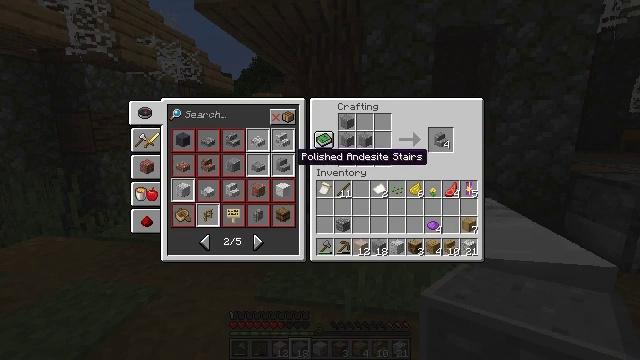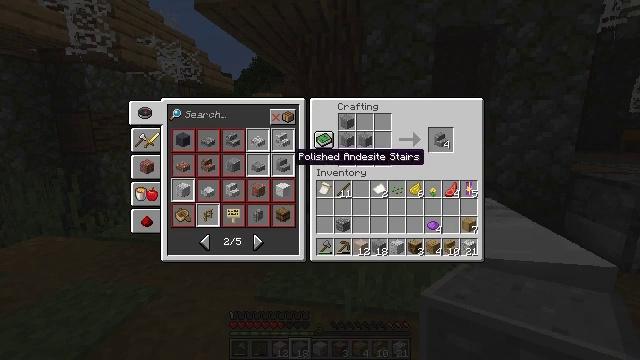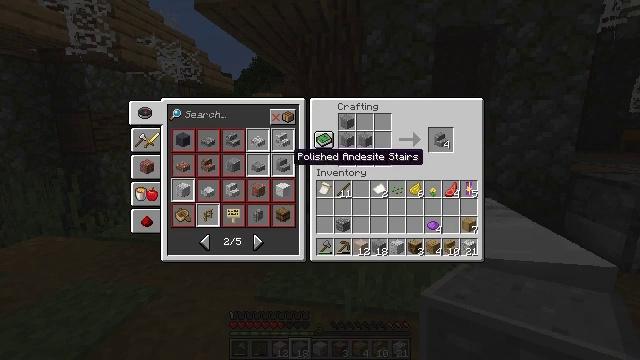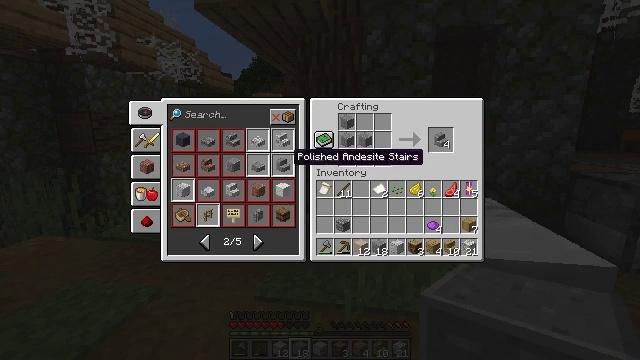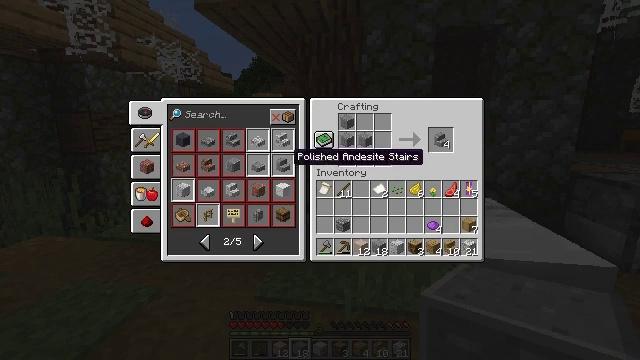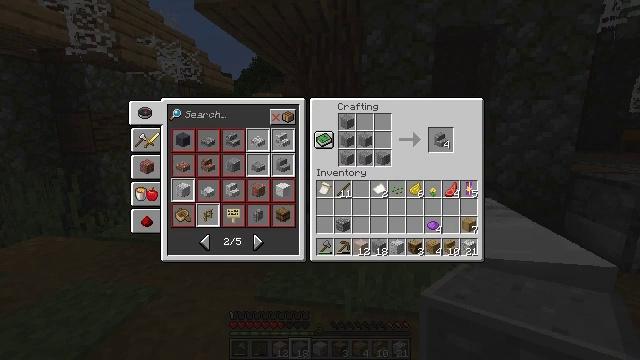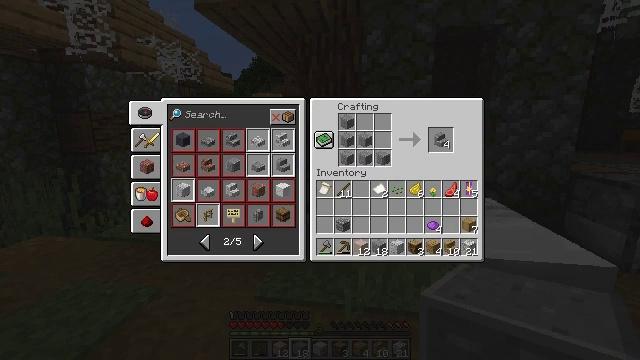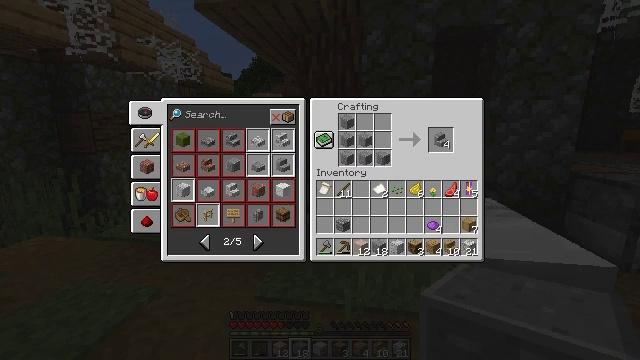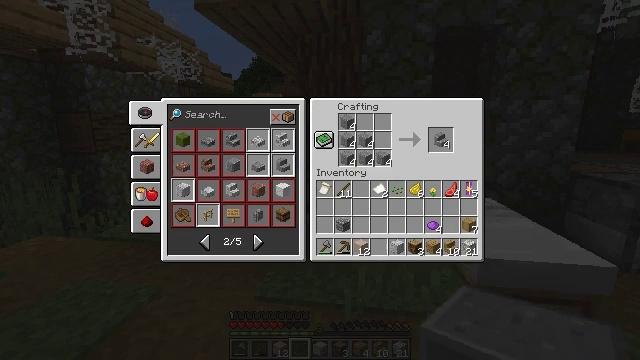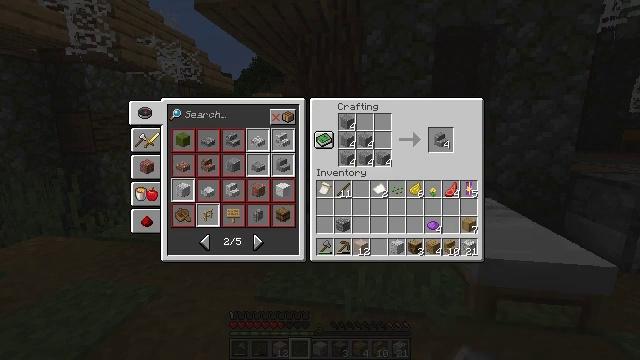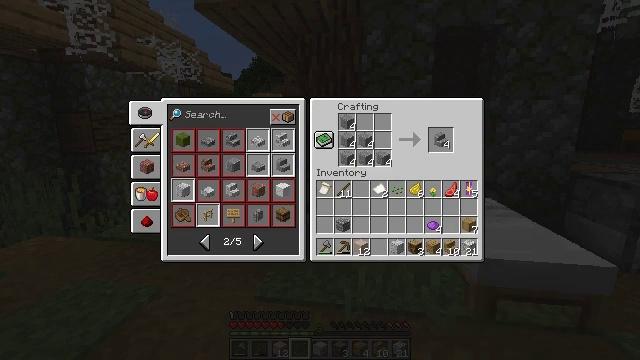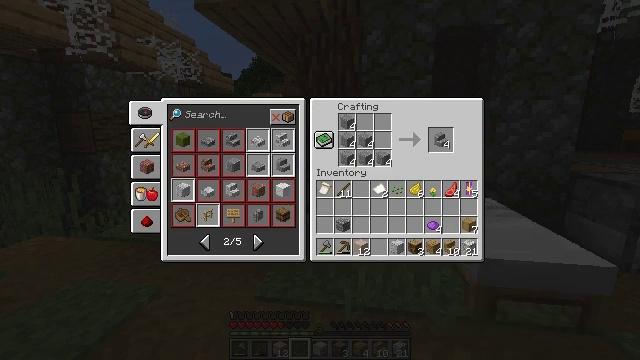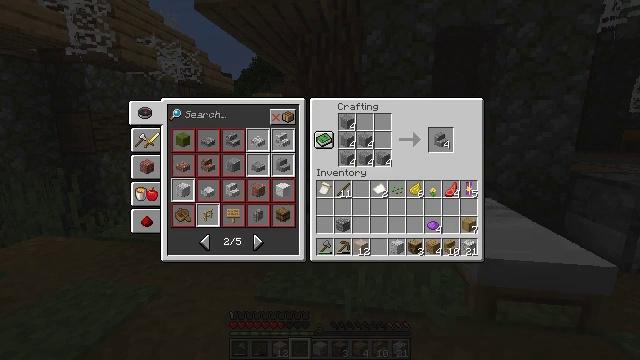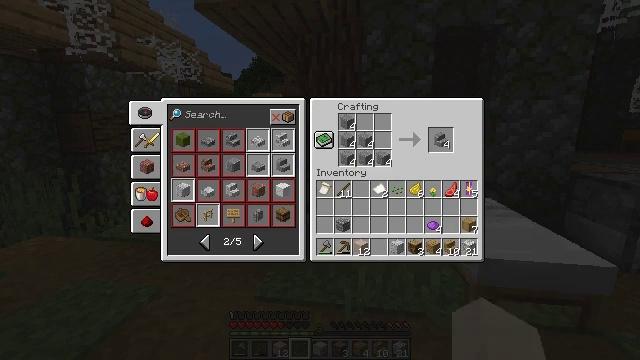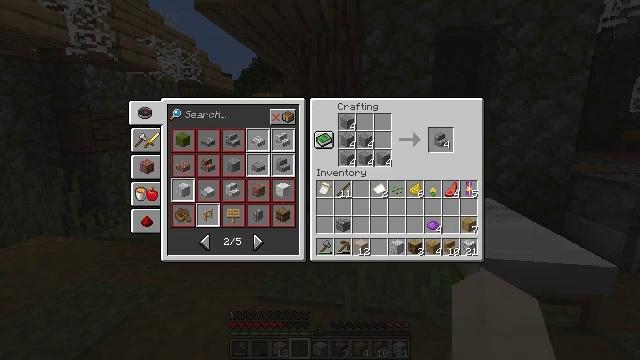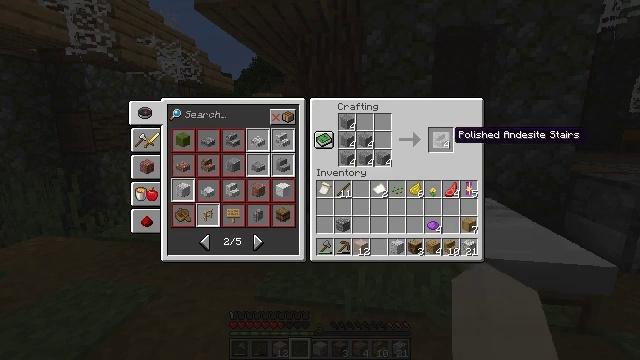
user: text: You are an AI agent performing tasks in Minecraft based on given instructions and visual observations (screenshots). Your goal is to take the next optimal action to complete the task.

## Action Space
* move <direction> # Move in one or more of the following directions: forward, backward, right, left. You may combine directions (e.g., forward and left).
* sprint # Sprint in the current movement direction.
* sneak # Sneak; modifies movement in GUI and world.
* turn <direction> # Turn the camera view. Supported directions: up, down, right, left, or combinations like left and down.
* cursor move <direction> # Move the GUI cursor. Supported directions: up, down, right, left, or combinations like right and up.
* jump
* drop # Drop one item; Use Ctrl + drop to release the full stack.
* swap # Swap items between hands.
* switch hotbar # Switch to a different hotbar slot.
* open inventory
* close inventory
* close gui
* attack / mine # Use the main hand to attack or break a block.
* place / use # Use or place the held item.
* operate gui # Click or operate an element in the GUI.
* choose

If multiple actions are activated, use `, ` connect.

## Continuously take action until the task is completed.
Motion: motion action
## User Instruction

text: Craft a set of polished andesite stairs with the crafting table.
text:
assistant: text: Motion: sneak
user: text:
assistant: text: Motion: sneak, operate gui
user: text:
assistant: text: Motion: sneak, operate gui
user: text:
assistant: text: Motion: sneak
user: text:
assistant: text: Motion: sneak, cursor move right
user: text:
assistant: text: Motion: sneak, cursor move right
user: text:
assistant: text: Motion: sneak, cursor move right
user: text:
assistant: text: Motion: sneak, cursor move right
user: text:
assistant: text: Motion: sneak, cursor move right
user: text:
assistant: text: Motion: sneak
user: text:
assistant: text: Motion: sneak
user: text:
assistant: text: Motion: sneak
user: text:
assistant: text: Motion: sneak
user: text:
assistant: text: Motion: sneak
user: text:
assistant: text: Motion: sneak
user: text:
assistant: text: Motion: sneak
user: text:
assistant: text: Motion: sneak
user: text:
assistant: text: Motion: sneak
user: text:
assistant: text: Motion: sneak, operate gui
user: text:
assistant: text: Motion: sneak, operate gui
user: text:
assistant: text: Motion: sneak, operate gui
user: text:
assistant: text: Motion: sneak
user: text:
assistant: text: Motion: sneak
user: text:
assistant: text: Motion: sneak